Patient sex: F
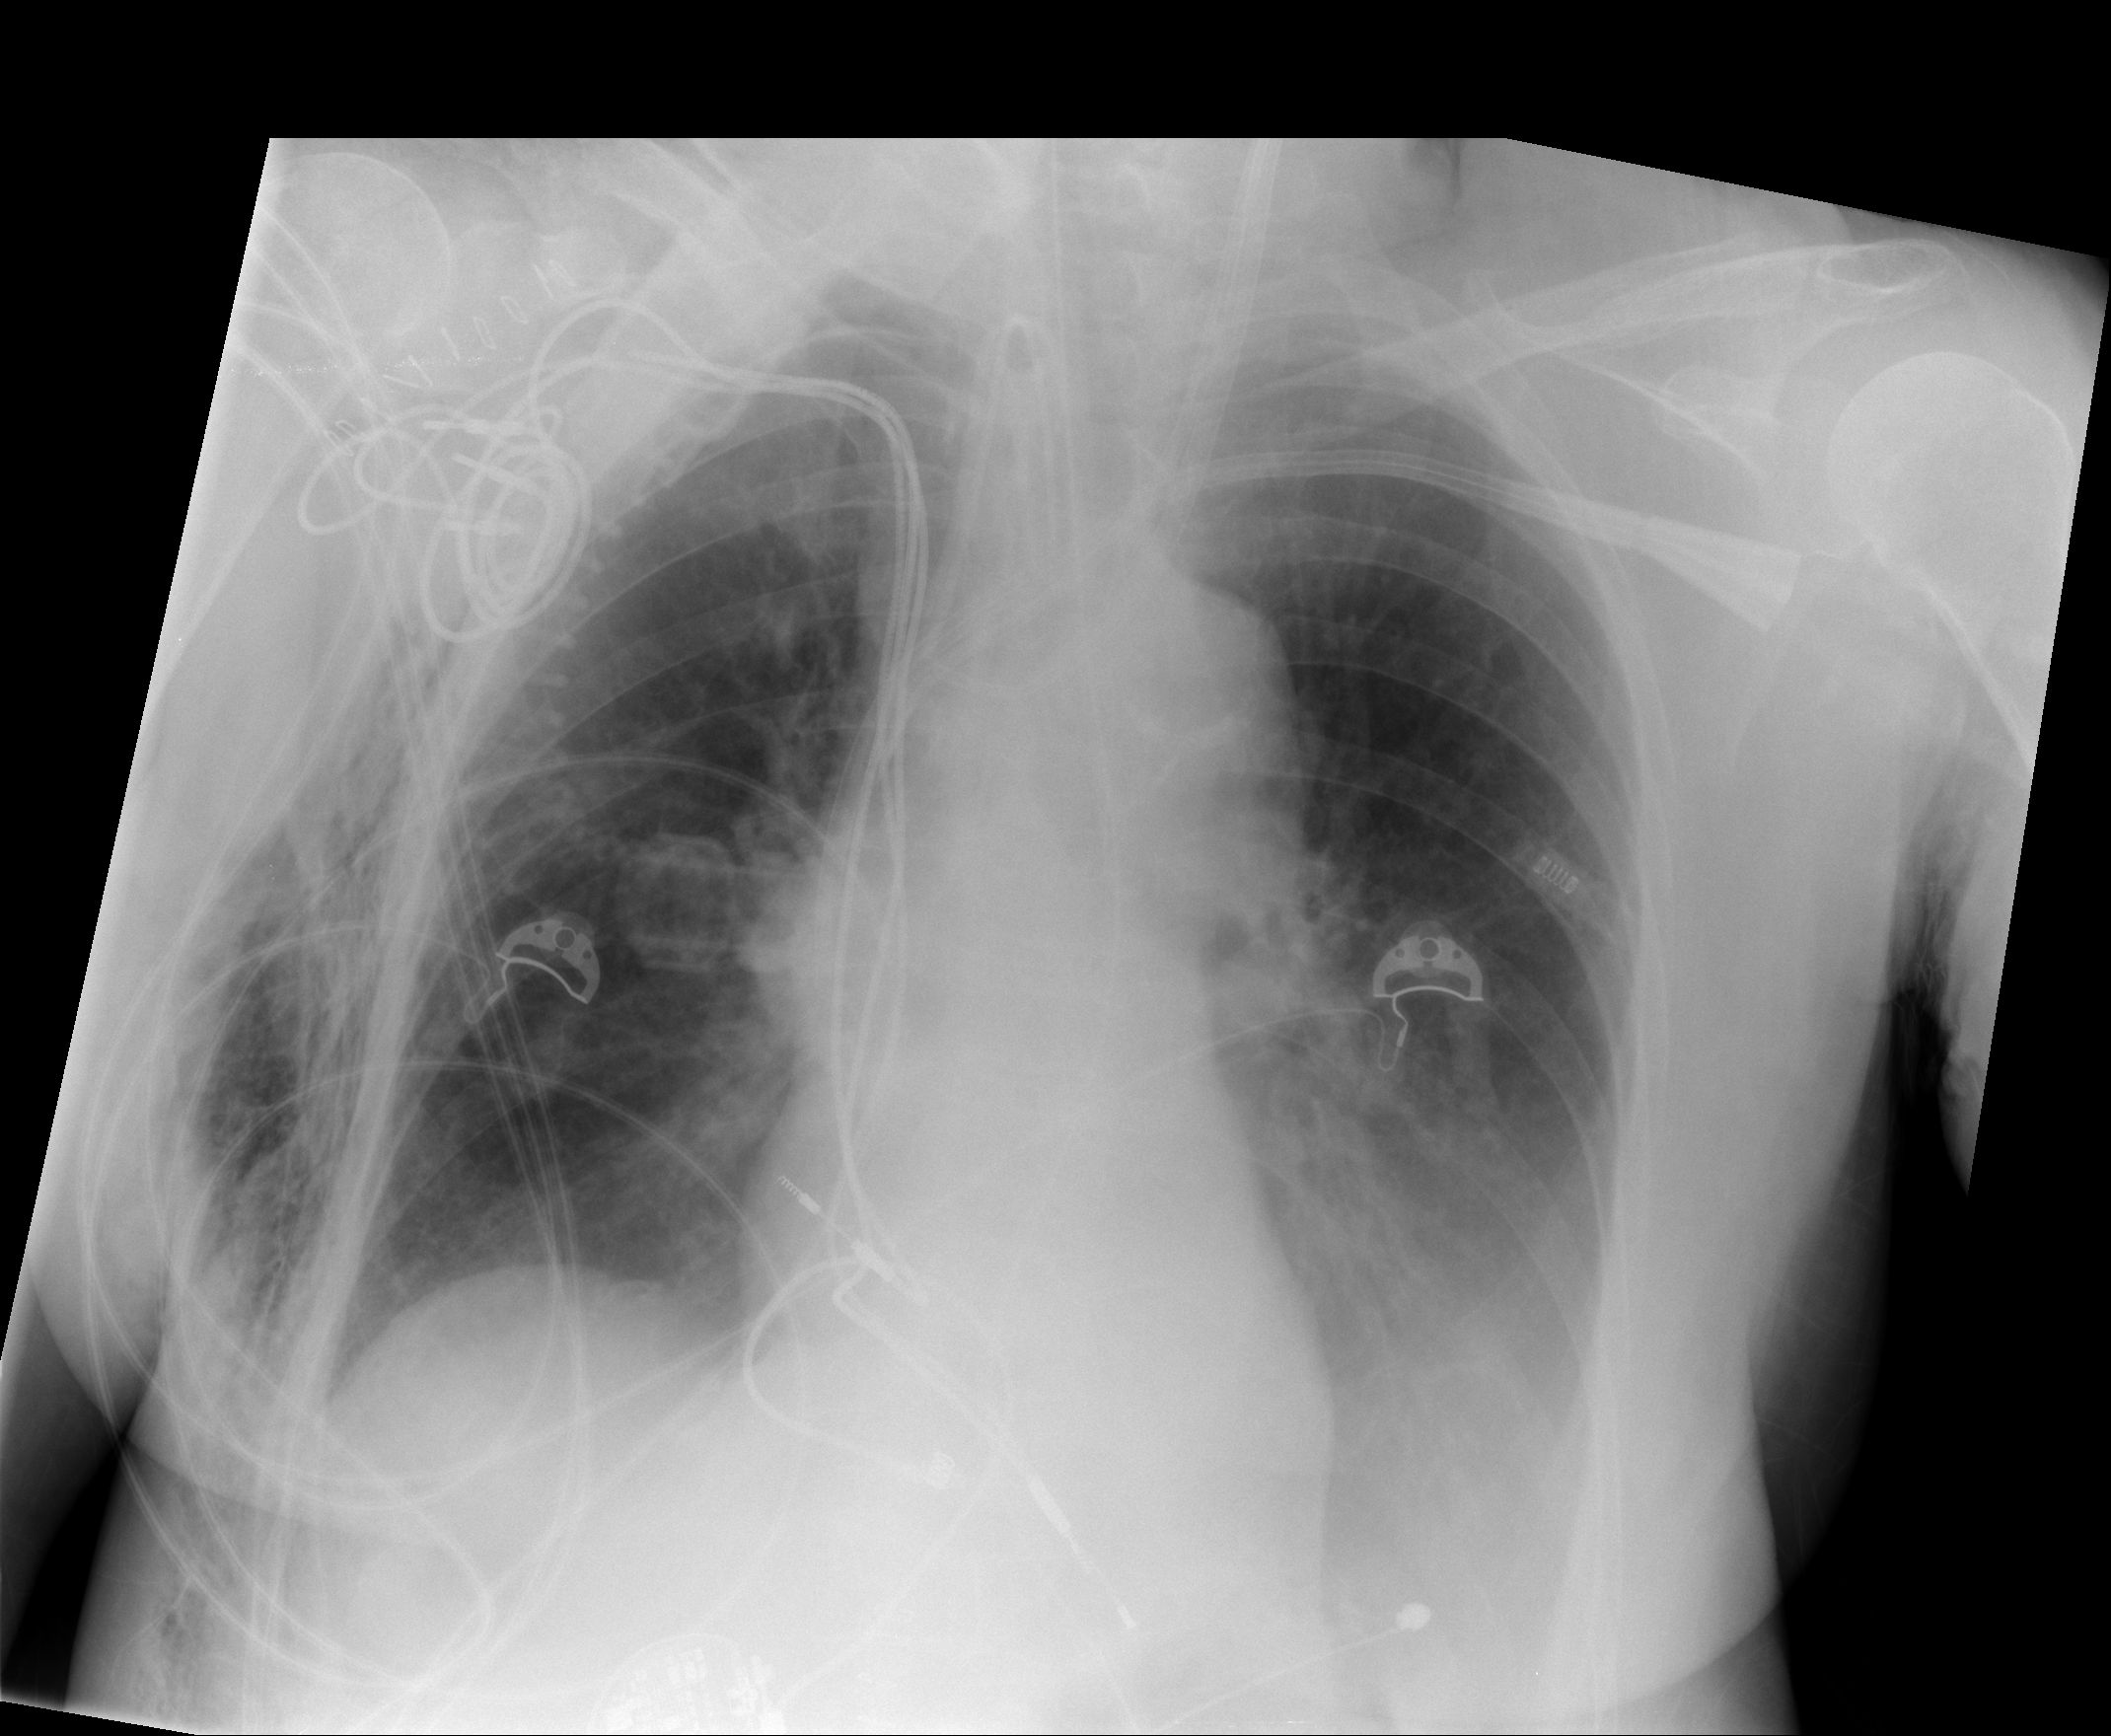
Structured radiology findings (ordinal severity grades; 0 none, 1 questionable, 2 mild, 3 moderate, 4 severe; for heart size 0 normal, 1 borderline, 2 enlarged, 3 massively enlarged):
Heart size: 0
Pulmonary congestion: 0
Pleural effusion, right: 0
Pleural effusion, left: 1
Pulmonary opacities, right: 0
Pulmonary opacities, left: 0
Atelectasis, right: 0
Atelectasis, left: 1